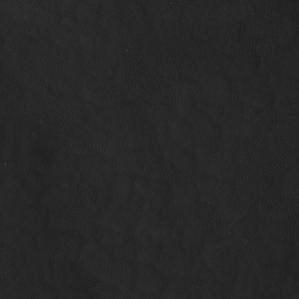
Label: non_frost